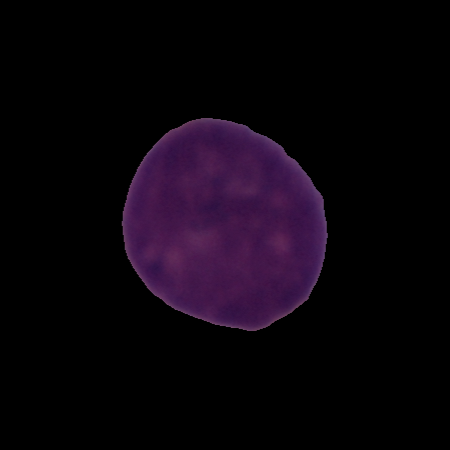
Label: cancer